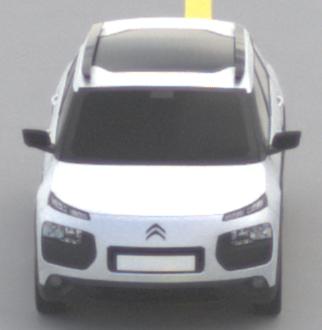
Make: Citroen
Model: C4 Cactus PureTech 75
Detailed model: C4 Cactus
Model produced from: 2014/09
Model produced until: 2015/03
Doors: 5
Color: white
Road condition: dry road
Daytime: midday
Contrast: low contrast